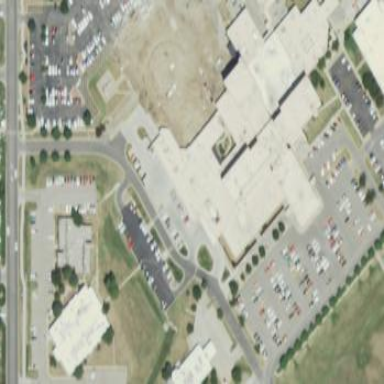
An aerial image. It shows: Healthcare facility identified as hospital.